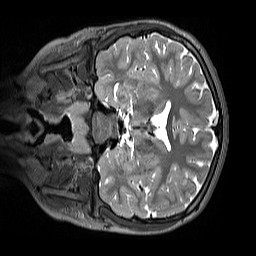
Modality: T2w
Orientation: coronal
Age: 9
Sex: male
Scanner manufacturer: siemens
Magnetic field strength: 3 T
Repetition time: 3.2 s
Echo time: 0.408 s